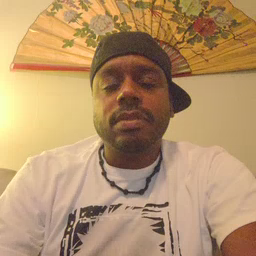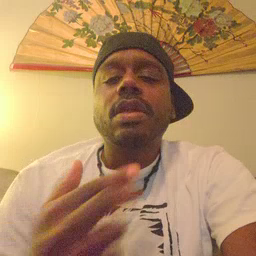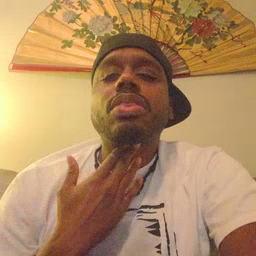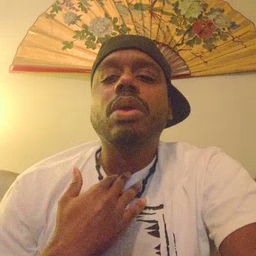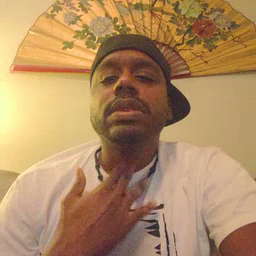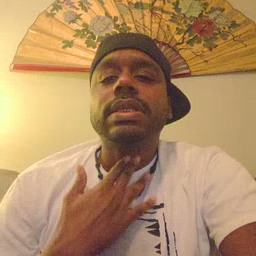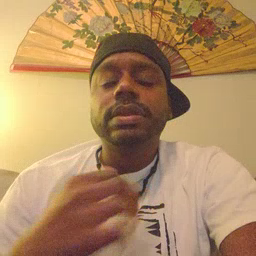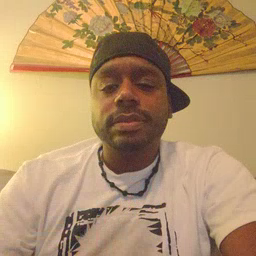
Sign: thirsty